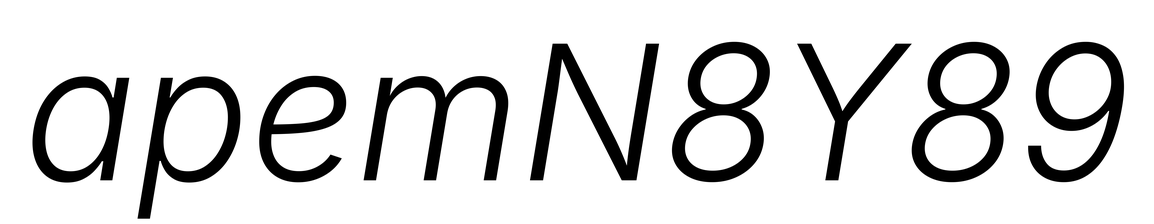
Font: Inter-Italic_Light_Italic